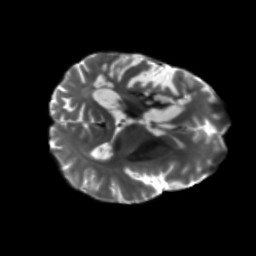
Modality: T2w
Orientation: axial
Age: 45
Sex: male
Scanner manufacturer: siemens
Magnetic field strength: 3 T
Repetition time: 5.25 s
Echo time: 0.08 s